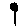
Label: flower